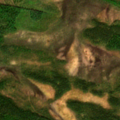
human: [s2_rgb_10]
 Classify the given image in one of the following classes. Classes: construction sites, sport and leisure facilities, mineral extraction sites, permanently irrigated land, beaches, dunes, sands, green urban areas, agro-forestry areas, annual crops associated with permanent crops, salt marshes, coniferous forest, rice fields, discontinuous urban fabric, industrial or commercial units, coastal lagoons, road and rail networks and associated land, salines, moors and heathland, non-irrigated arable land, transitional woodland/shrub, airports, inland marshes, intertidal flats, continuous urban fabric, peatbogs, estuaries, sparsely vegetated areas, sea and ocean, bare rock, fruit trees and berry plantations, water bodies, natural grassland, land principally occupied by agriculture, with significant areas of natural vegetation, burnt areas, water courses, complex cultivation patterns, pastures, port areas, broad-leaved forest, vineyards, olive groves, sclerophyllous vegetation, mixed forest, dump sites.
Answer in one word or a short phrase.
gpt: coniferous forest, mixed forest, transitional woodland/shrub, peatbogs